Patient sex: F
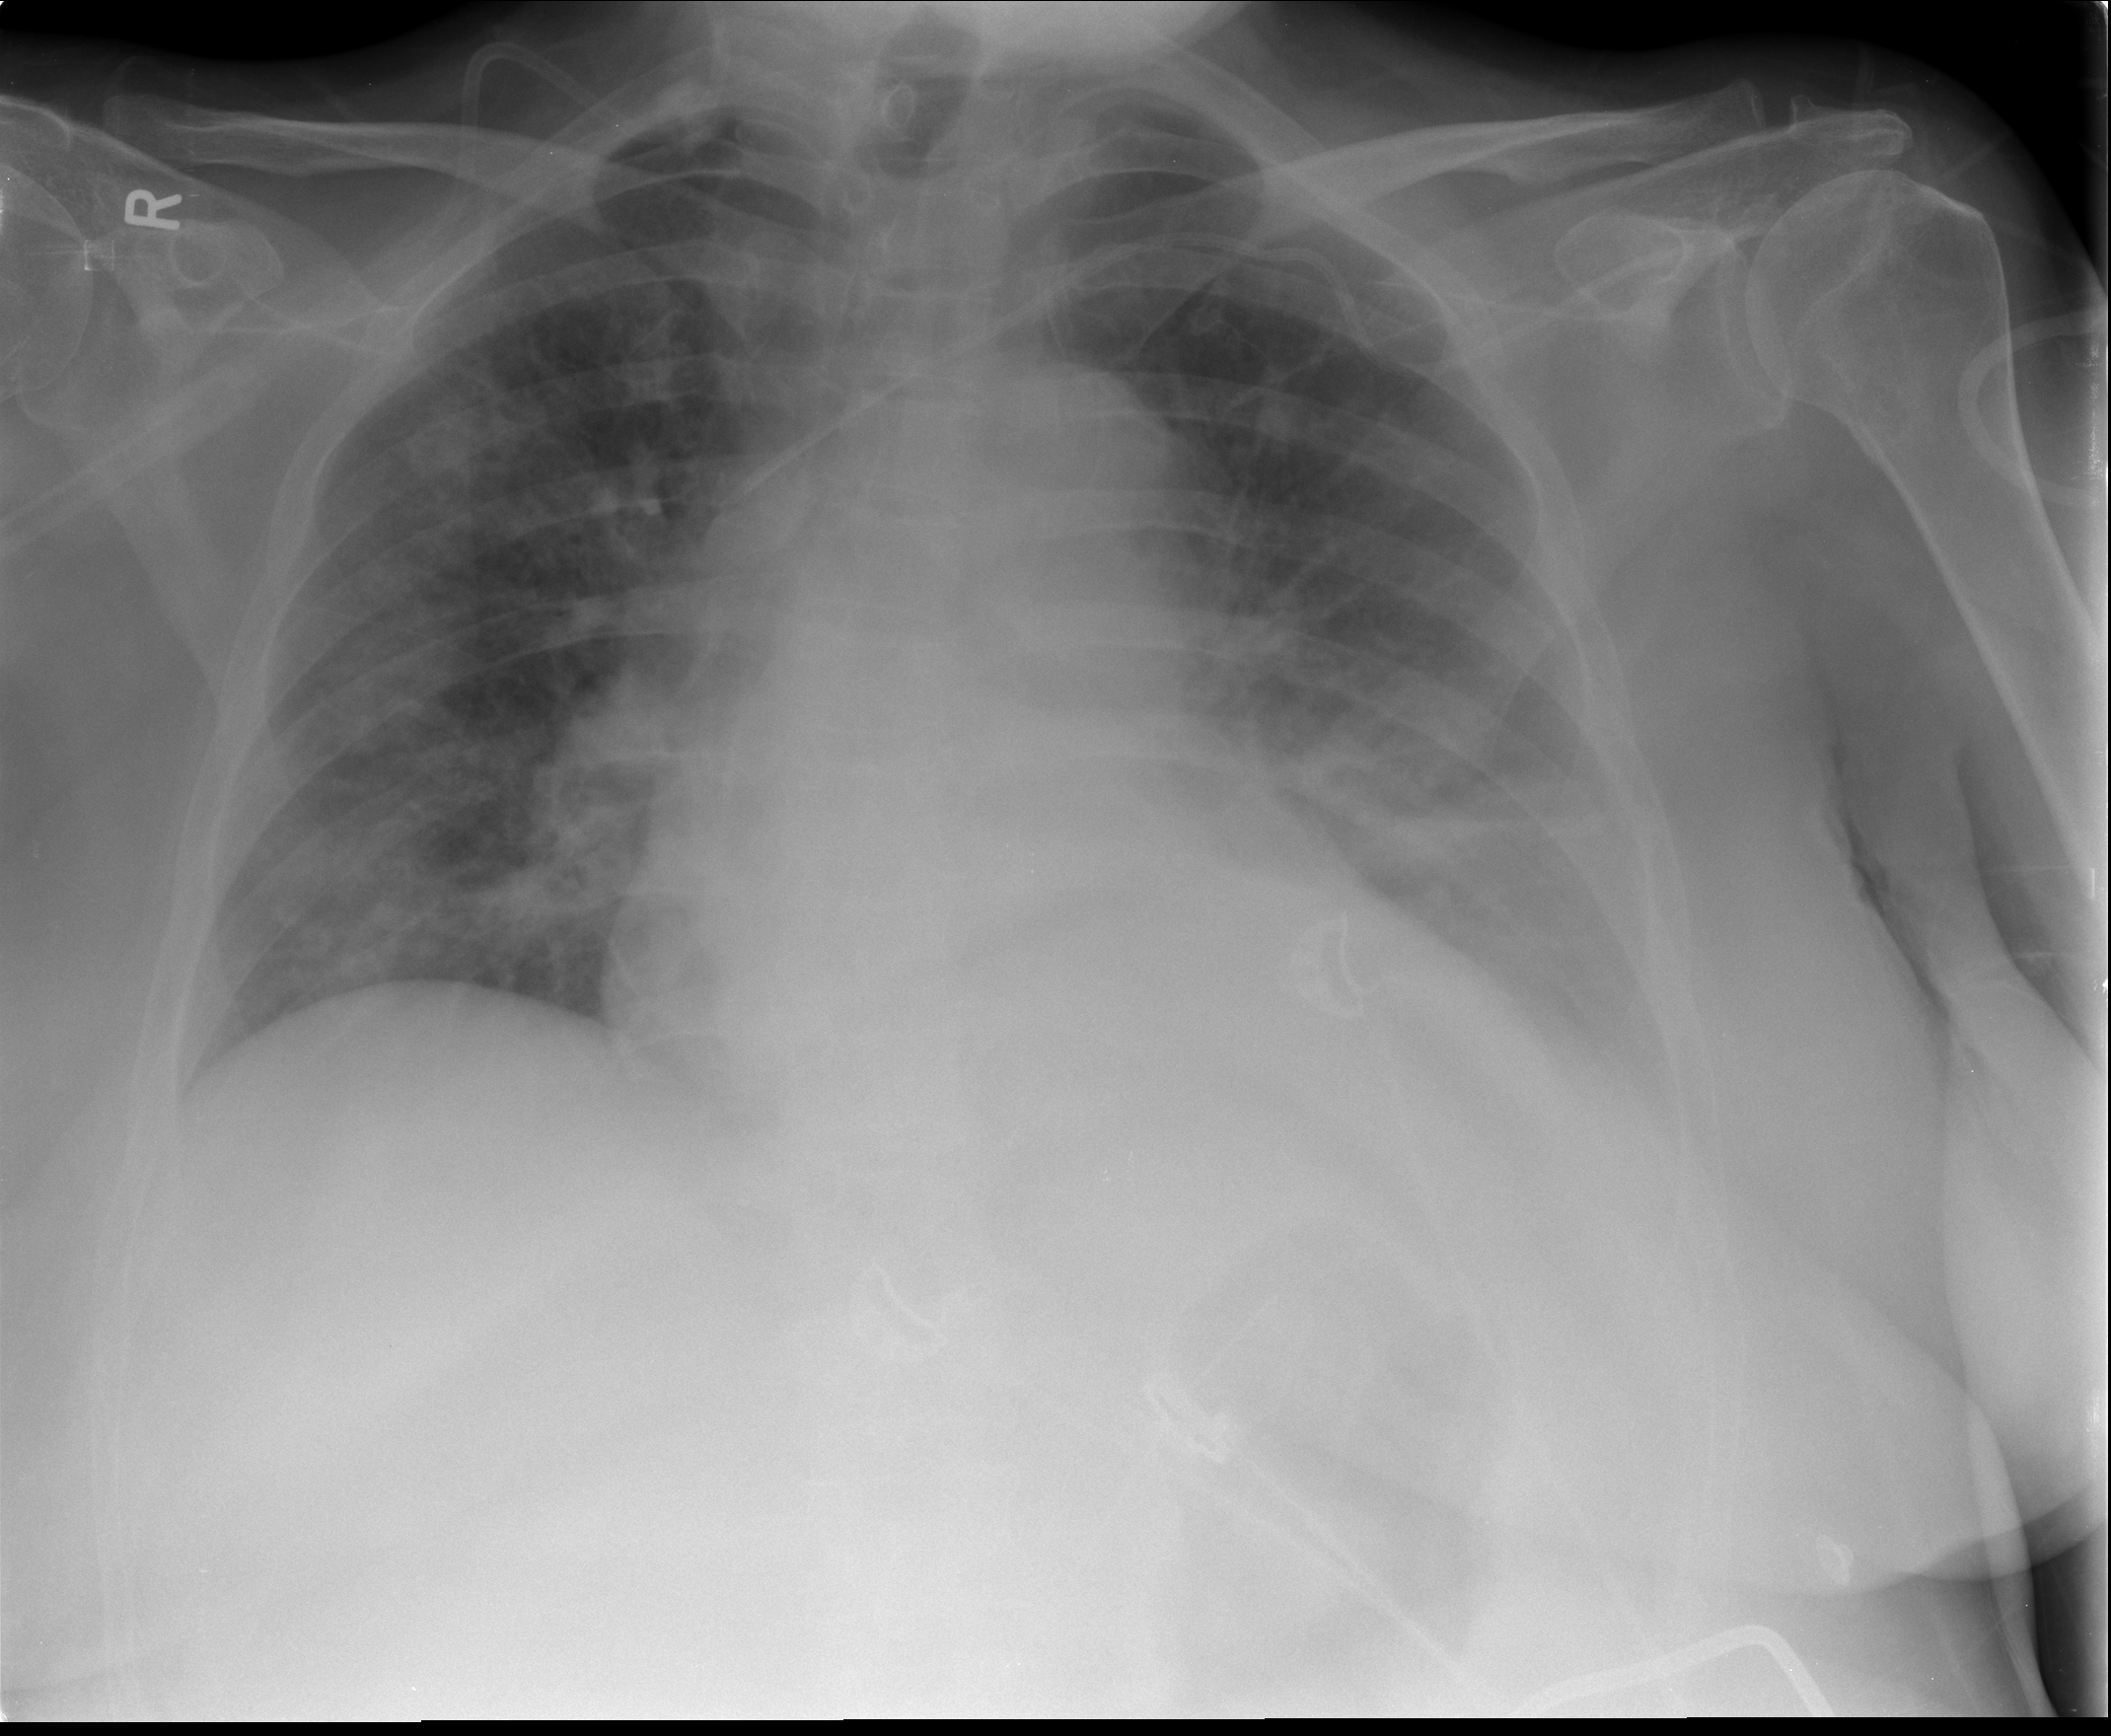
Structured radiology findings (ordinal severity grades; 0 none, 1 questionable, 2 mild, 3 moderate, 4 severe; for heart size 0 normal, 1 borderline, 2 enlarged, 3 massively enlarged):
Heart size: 2
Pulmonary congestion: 2
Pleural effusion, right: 0
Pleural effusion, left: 2
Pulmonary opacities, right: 2
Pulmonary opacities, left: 1
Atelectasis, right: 2
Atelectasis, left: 2